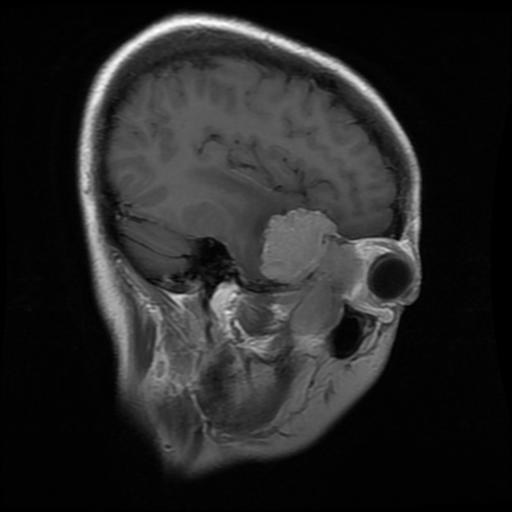
Label: meningioma